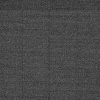
Atmospheric dust classification: dusty